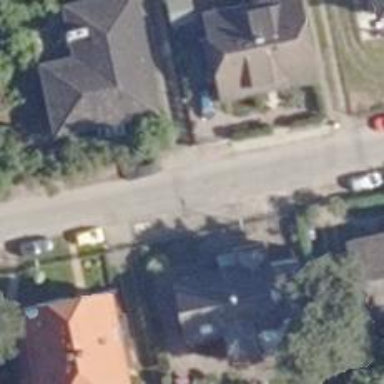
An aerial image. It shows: Residential road with sidewalks on both sides.